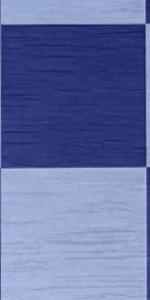
Label: Empty